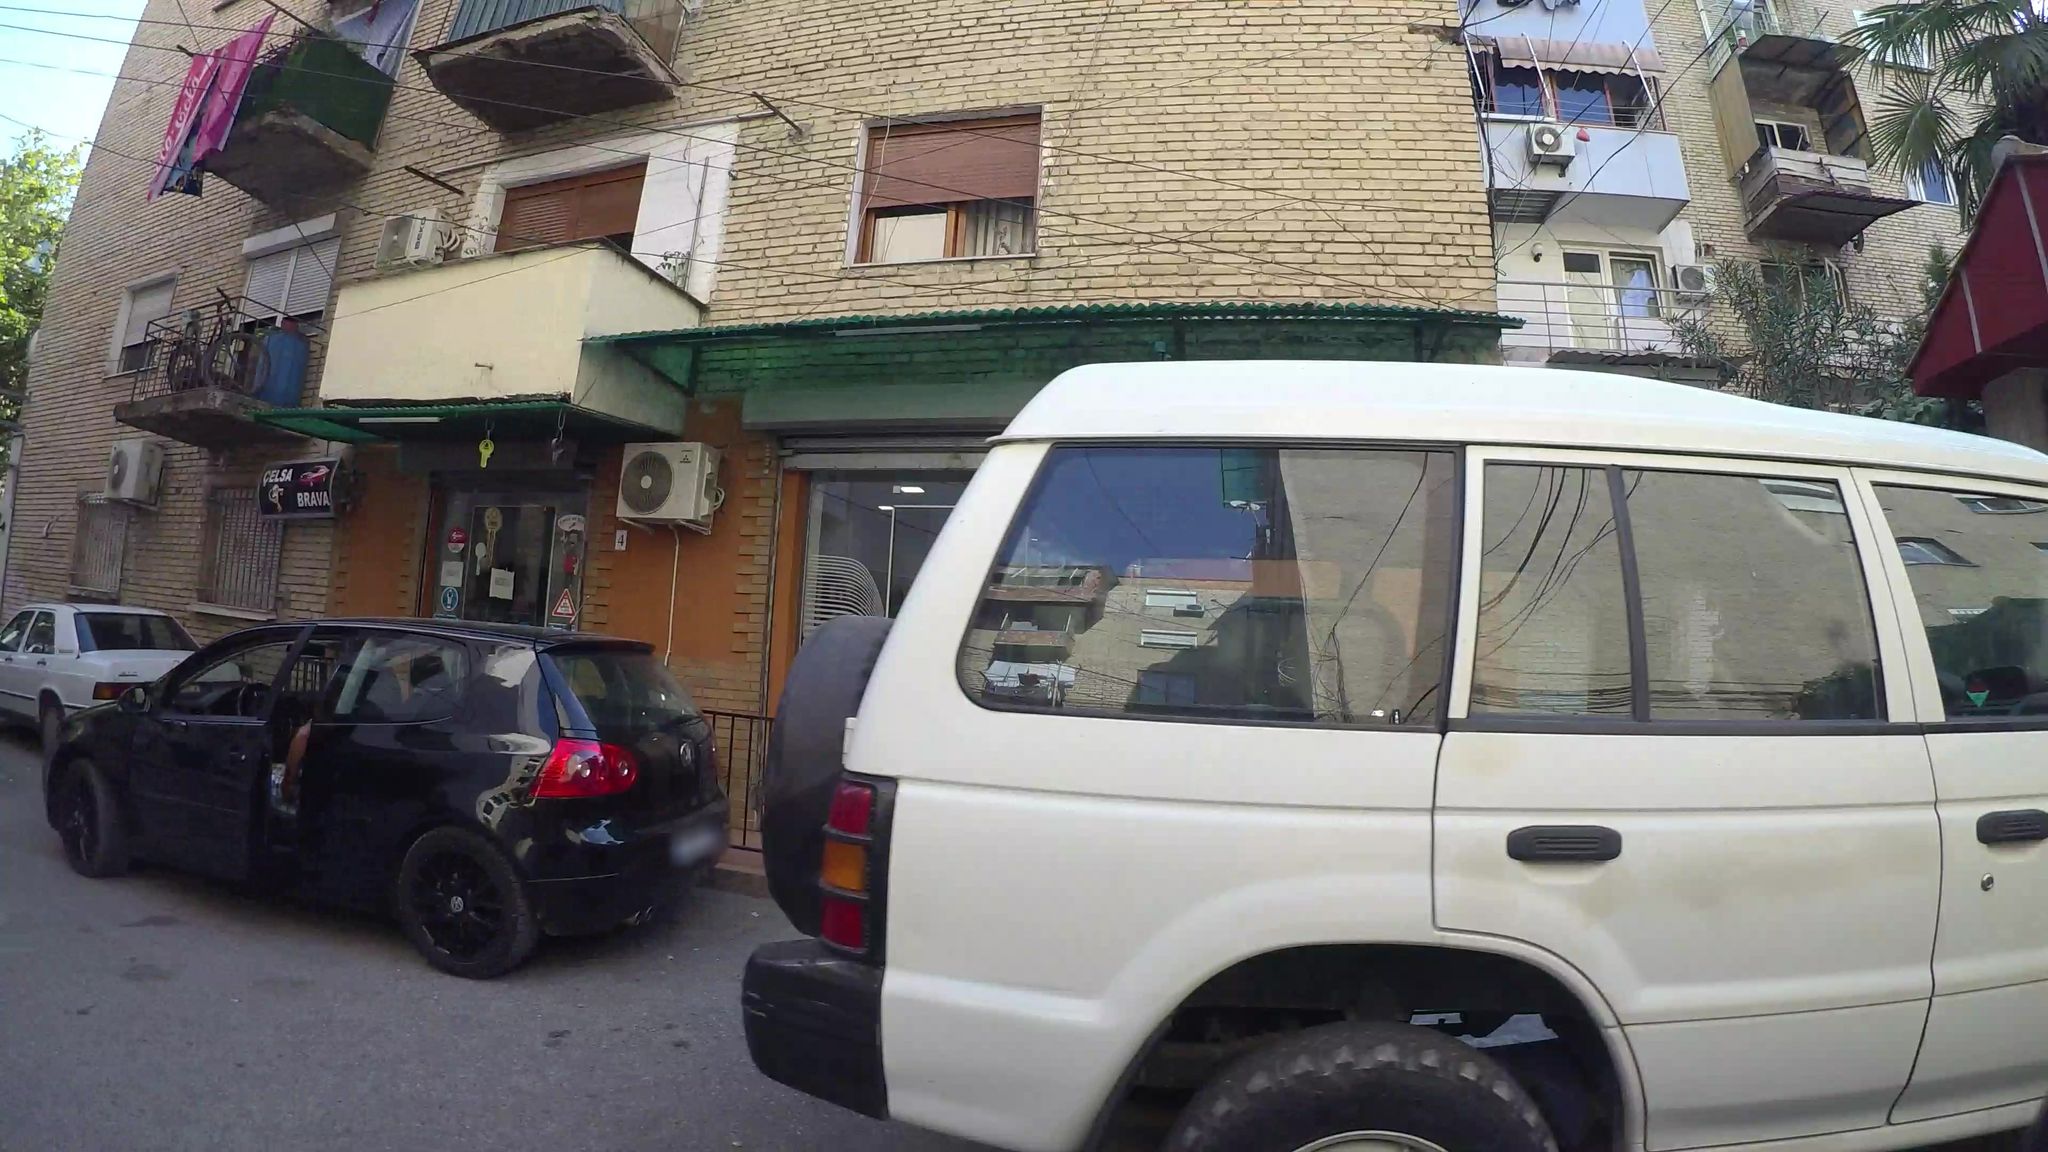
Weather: clear
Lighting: day
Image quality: good
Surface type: walking surface
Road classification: service, footway, living_street
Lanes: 1
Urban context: urban centre
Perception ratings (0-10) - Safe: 6.54, Lively: 7.79, Beautiful: 4.64, Boring: 8.9, Depressing: 4.9, Wealthy: 4.47